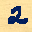
Label: 2